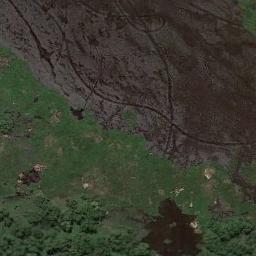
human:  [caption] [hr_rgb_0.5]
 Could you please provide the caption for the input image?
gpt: Many waters of different sizes are surrounded by wetlands .

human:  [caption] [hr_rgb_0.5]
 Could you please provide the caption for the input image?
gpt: There are small creeks in the middle of this wetland .

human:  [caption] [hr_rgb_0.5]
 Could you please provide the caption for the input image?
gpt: The wetland consists of bare land, Green plants, Dry plants and water .

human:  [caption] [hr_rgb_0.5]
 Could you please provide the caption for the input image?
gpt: There are a few brown bare lands in the river in a wetland with sparse green plants on the bare lands .

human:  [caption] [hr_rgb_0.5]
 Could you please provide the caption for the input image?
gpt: There are some green areas and some water areas on the wetland .